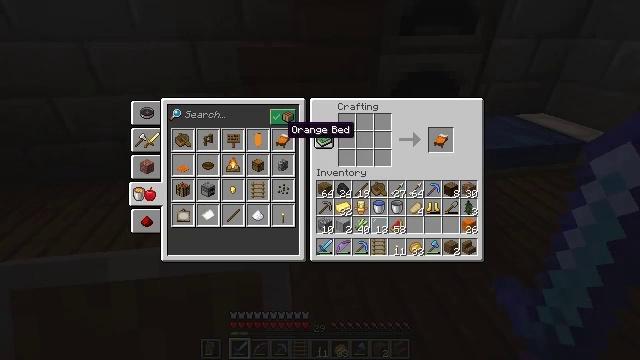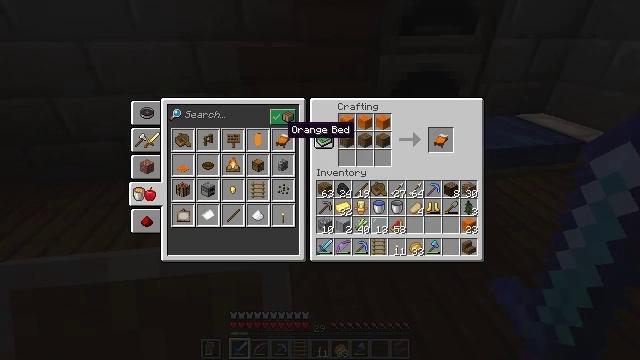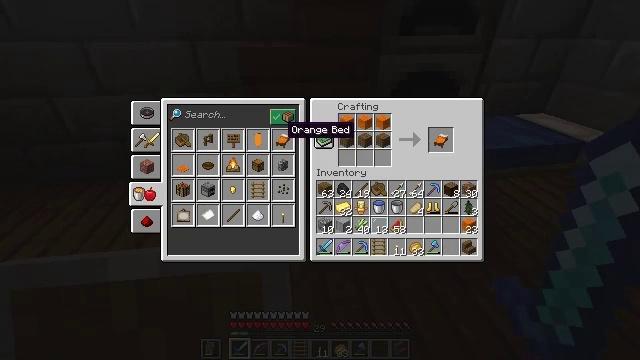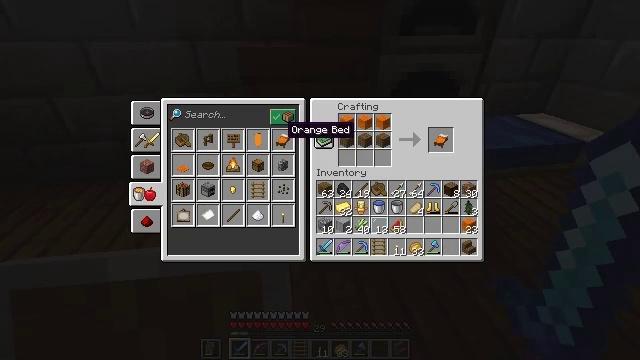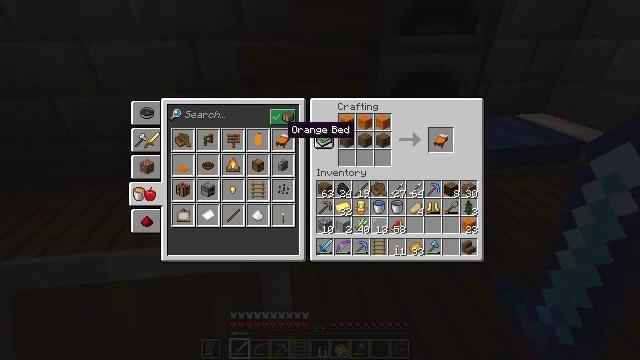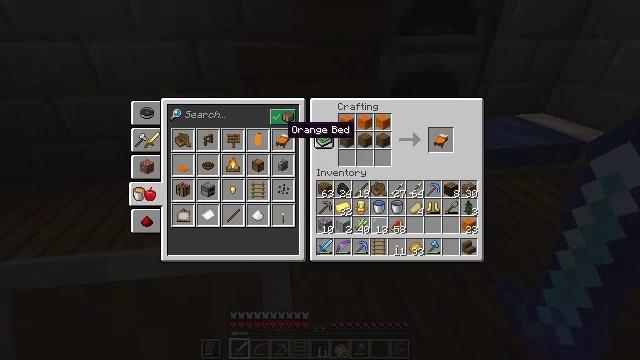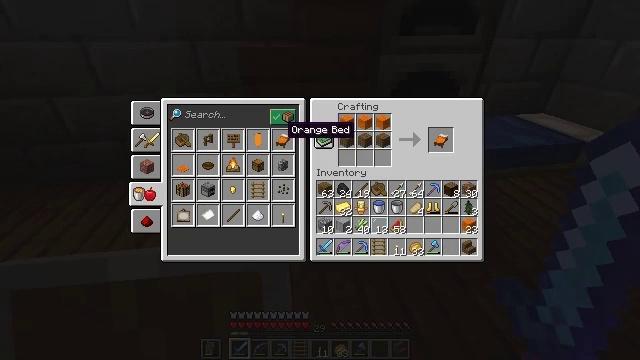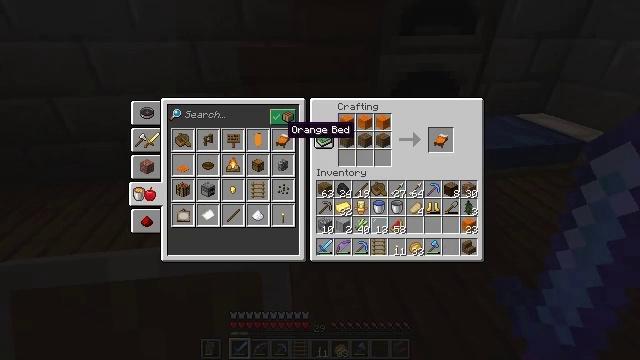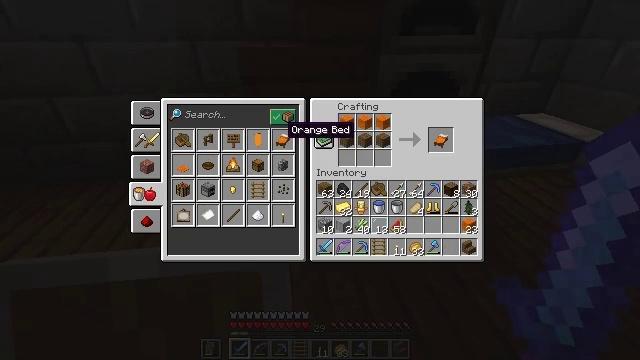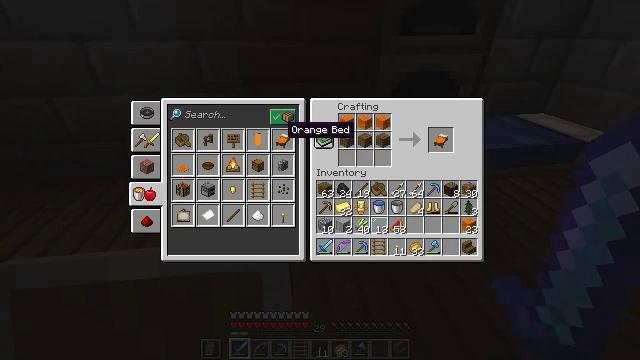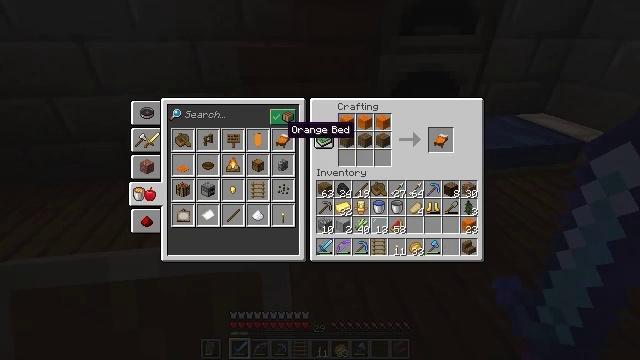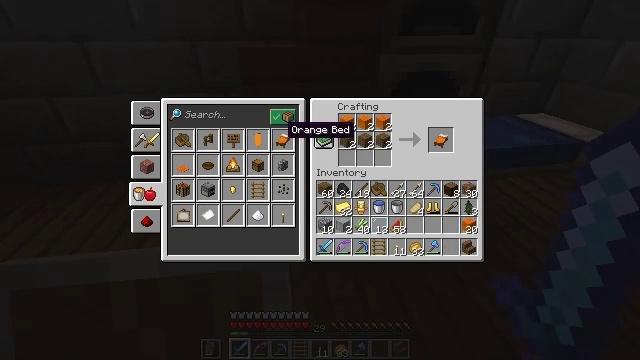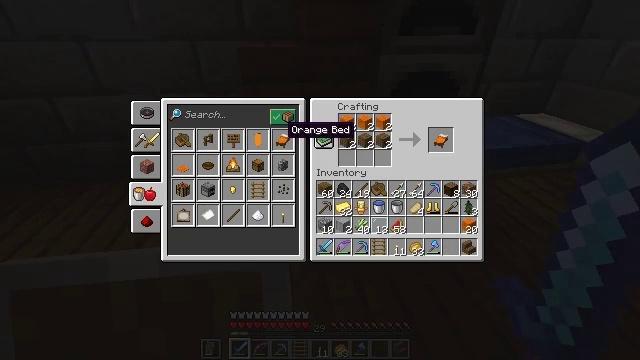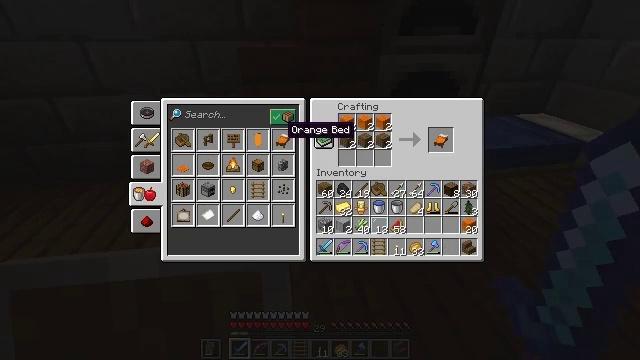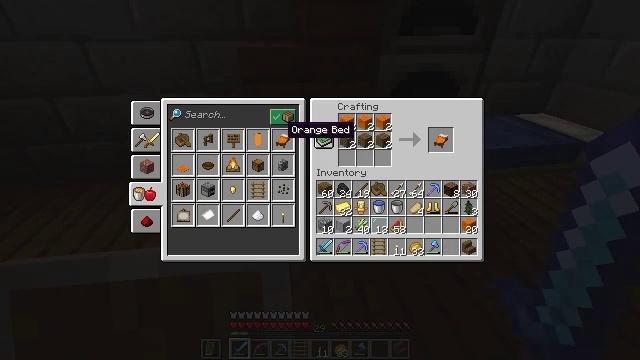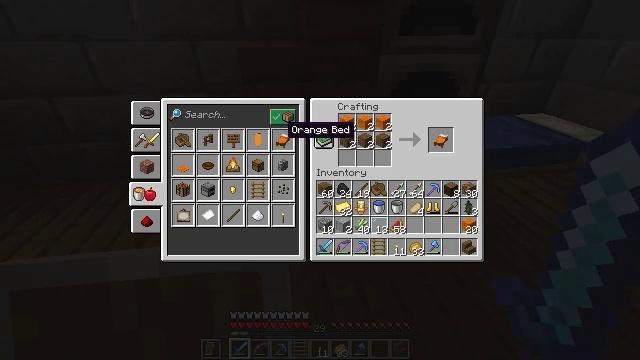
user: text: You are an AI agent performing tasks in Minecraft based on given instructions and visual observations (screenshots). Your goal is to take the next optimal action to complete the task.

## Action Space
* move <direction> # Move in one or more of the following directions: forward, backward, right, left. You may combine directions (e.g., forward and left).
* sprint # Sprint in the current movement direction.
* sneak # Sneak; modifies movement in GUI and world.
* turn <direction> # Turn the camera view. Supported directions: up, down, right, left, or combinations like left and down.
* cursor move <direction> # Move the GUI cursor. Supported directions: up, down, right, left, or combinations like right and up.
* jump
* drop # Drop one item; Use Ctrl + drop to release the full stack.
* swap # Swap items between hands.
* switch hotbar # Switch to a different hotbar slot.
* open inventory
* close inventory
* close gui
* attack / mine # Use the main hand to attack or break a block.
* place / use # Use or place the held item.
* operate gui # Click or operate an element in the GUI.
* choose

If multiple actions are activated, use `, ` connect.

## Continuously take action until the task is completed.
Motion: motion action
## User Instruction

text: Use a crafting table to combine materials and make an orange bed.
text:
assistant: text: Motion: no_op
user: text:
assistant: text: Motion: no_op
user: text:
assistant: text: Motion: no_op
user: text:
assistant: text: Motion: no_op
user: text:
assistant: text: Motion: operate gui
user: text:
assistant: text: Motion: operate gui
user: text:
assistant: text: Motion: no_op
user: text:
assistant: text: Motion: no_op
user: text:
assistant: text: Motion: no_op
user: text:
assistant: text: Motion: no_op
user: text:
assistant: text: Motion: no_op
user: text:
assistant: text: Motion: no_op
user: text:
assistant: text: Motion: no_op
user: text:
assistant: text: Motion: no_op
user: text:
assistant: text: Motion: operate gui
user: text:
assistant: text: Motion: operate gui
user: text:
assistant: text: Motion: no_op
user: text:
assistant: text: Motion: cursor move right
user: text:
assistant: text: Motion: cursor move right and down
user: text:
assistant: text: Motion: sneak, cursor move right
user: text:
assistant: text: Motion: sneak
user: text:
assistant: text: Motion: sneak
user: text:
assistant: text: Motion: sneak, cursor move left and up
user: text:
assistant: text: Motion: sneak
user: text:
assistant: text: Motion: sneak, operate gui
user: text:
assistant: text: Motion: sneak, operate gui
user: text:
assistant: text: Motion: sneak
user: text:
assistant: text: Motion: no_op
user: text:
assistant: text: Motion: no_op
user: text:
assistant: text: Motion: no_op